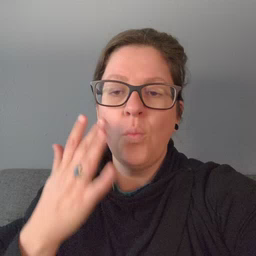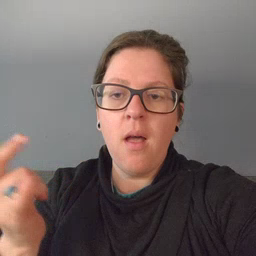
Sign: why